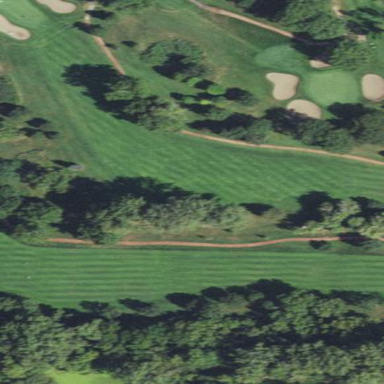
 part of golf course fairway. It is used for the sport of golf."